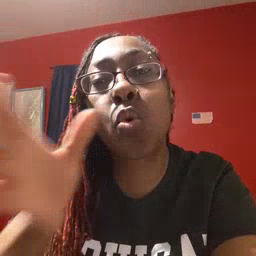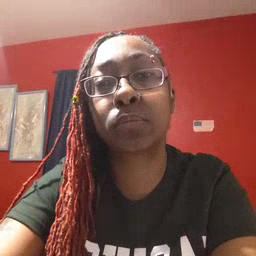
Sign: blow